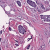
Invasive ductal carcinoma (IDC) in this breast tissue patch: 1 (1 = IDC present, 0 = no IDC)